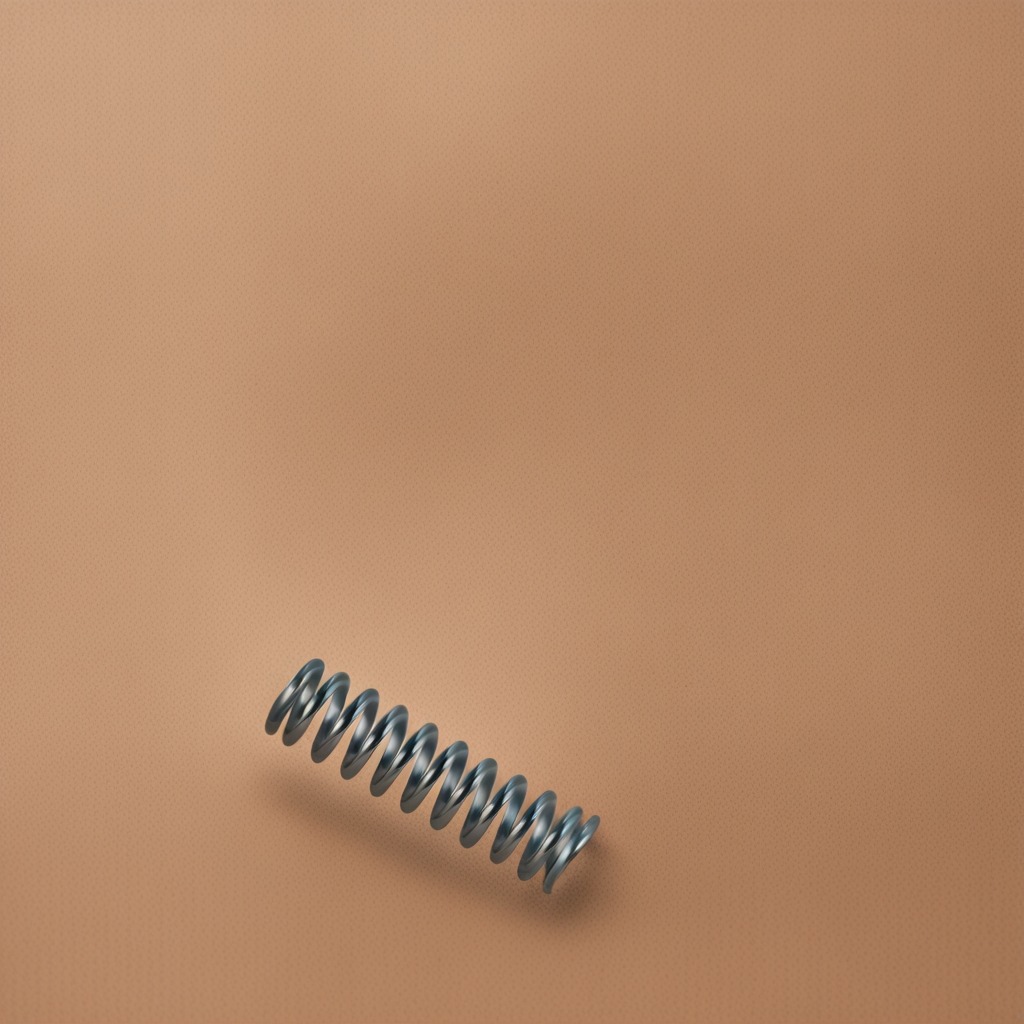
A coiled metal spring is lying on the cardboard box surface in an outdoor workshop during daytime bright natural light soft shadows slightly creased but